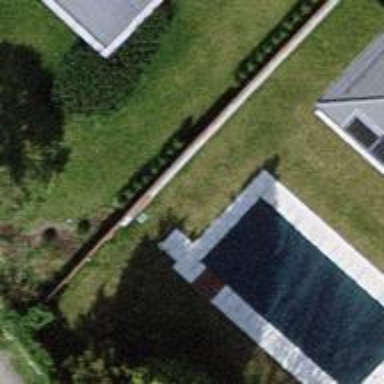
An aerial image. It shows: Swimming pool located in leisure land.